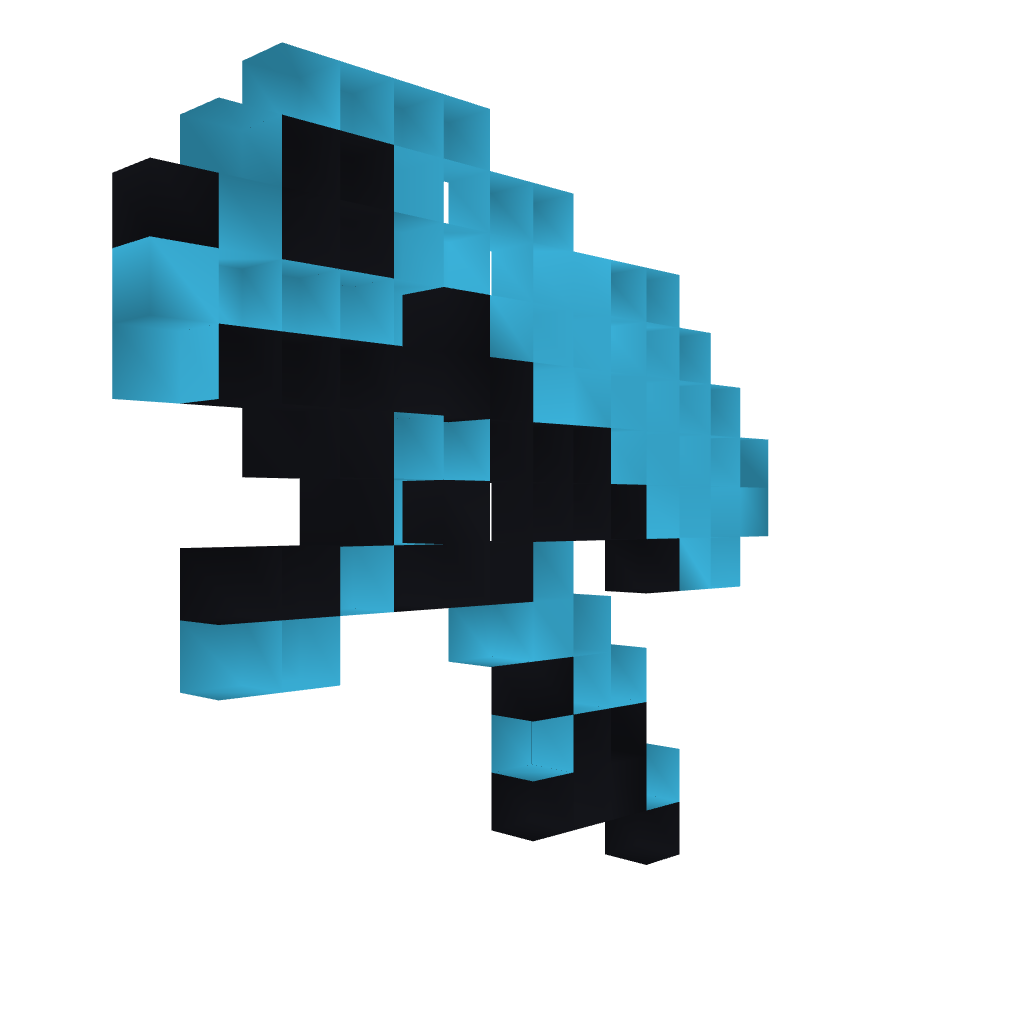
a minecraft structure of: Ghost from Castlevania 1